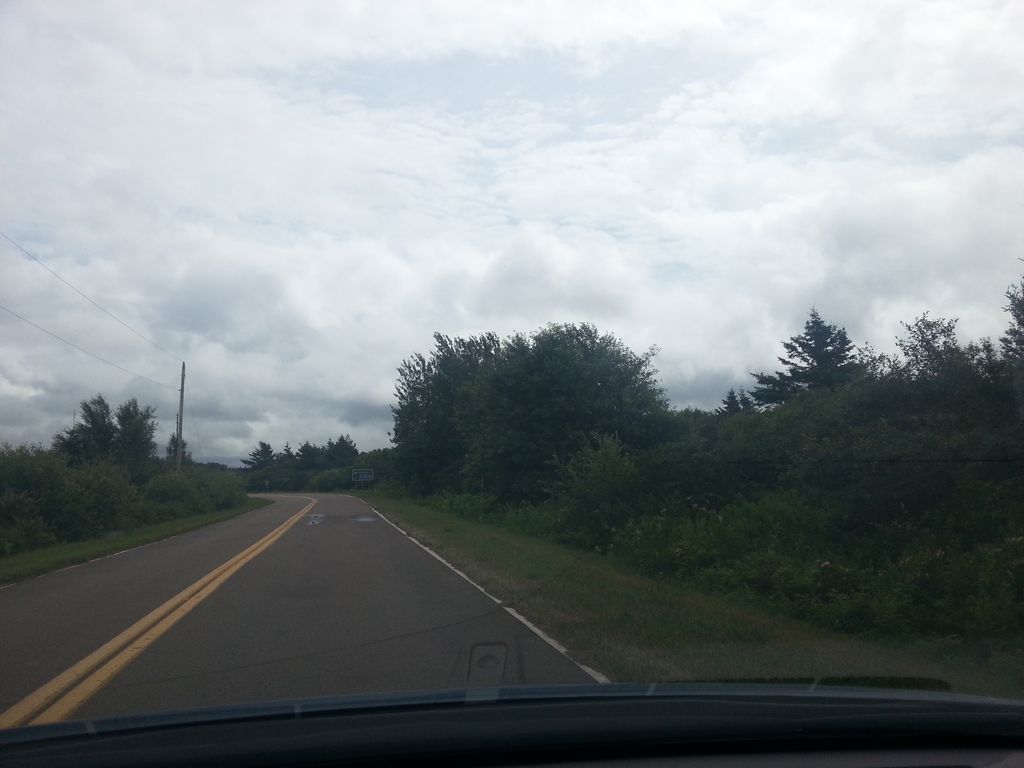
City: charlottetown